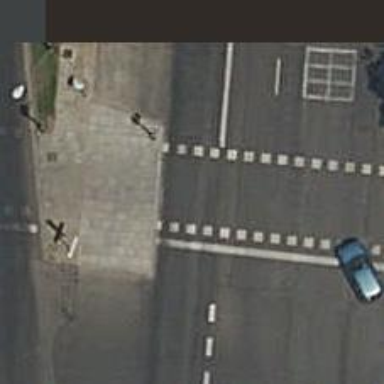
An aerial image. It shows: Road crossing with traffic signals.